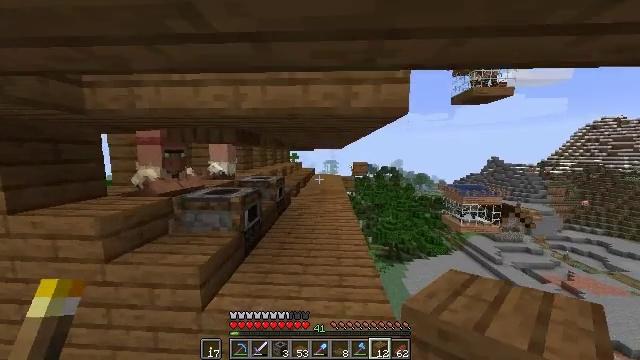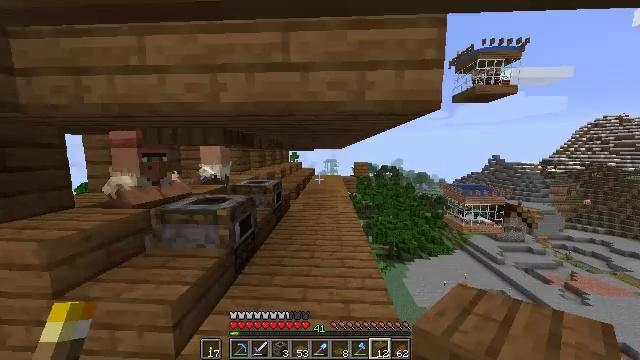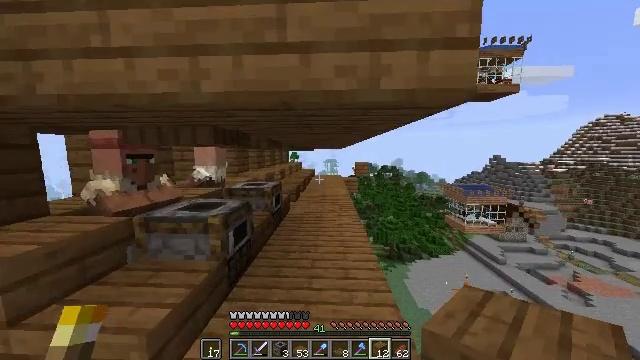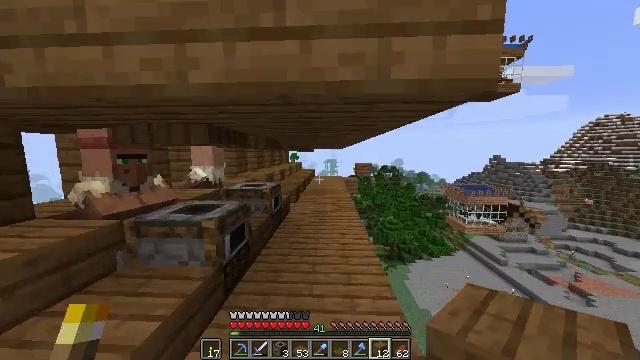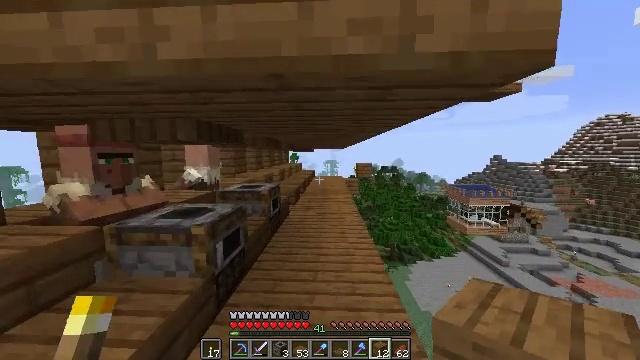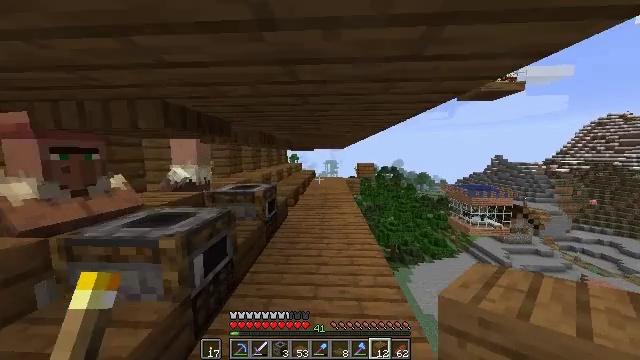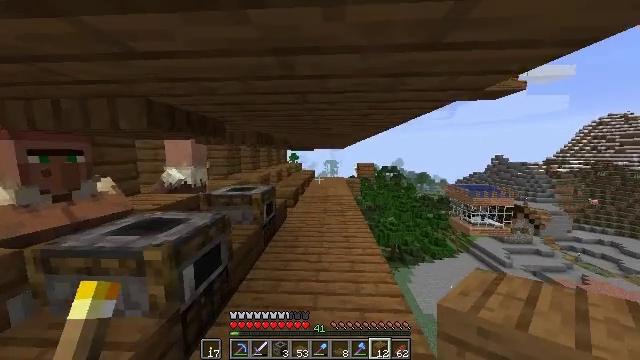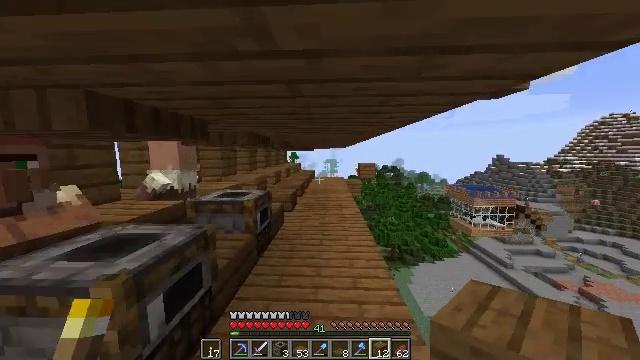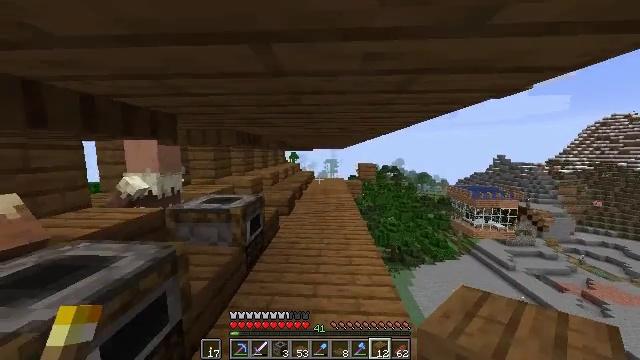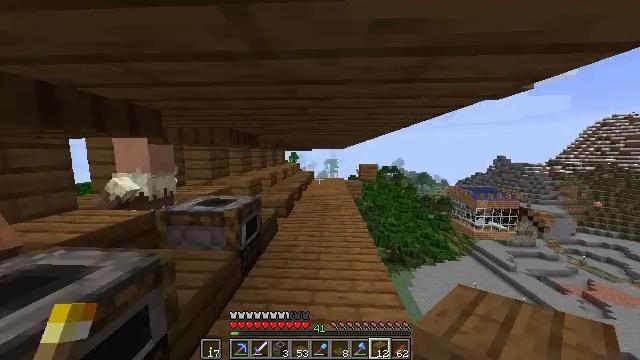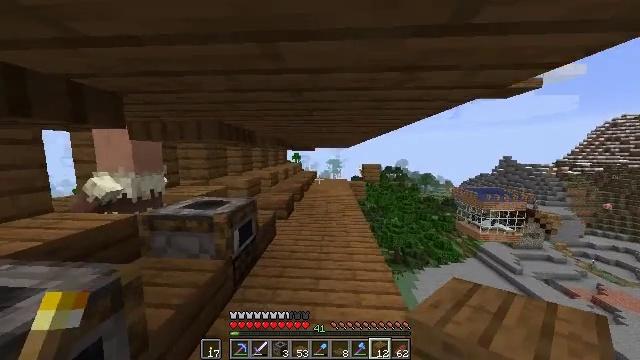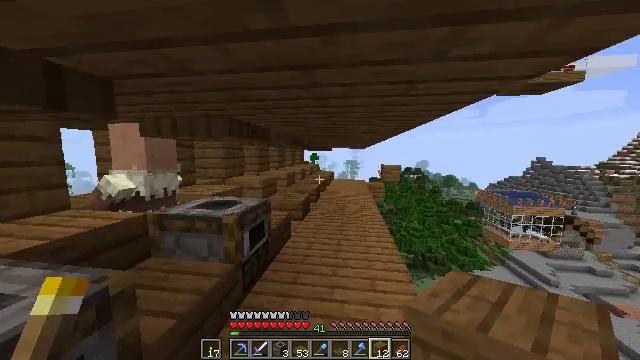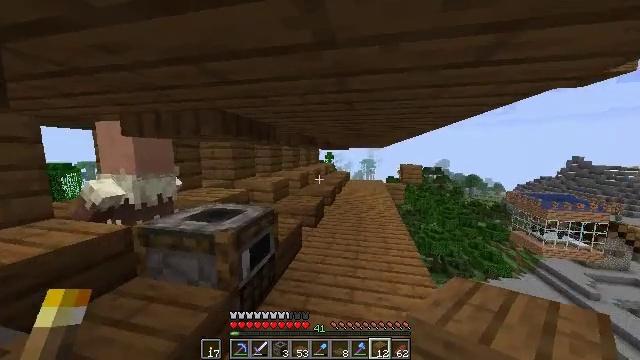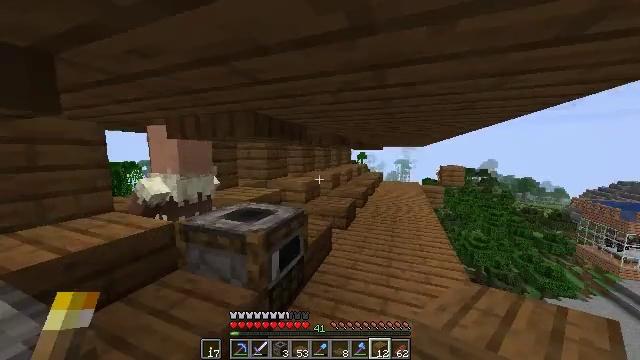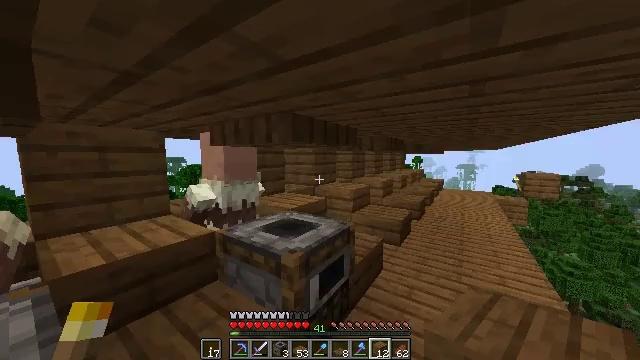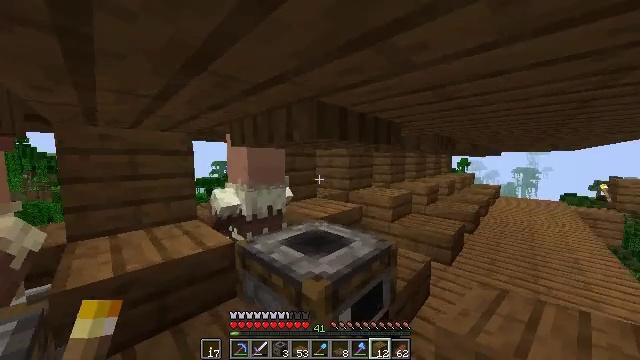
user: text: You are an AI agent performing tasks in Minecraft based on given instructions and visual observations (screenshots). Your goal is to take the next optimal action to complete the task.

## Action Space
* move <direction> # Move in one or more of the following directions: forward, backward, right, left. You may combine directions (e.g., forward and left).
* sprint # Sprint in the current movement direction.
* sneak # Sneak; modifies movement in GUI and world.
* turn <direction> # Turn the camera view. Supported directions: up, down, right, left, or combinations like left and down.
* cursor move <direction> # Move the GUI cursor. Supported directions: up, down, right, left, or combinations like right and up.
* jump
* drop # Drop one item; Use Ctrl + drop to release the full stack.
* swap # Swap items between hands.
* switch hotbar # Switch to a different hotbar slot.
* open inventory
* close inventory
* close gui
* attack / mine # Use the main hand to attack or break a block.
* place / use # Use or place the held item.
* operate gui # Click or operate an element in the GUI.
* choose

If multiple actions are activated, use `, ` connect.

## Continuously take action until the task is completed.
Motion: motion action
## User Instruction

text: Create rabbit stew by crafting it.
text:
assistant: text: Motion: move forward, sprint
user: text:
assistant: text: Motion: move forward, sprint
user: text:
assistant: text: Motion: move forward
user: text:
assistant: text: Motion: move forward, sprint
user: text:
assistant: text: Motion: move forward, sprint
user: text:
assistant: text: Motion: move forward, sprint
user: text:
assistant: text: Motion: move forward, sprint
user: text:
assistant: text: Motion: move forward, sprint
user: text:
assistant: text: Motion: move forward
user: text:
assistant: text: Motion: move forward
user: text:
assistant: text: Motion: move forward, turn left
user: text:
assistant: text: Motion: move forward, turn left
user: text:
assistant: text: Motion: move forward, turn left
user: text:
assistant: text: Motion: move forward, turn left and up
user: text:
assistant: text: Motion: move forward, turn left
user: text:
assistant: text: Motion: move forward and move right, turn left
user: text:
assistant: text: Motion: move forward and move right, turn left
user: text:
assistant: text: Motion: move forward and move right, turn left
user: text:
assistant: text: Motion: move forward and move right, turn left
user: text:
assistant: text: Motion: turn left
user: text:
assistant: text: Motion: turn left and down
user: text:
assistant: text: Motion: turn left and down
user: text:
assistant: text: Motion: no_op
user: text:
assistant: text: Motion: no_op
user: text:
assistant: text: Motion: no_op
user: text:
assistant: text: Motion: no_op
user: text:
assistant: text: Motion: no_op
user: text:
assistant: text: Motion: no_op
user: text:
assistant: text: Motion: no_op
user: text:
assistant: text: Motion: no_op